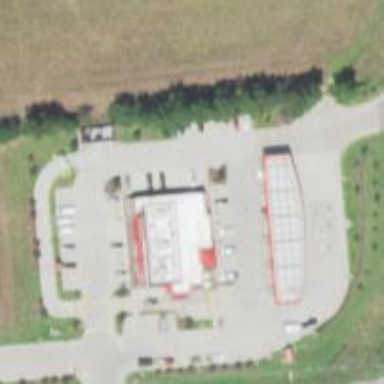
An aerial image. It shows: Convenience shop.